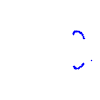
Particle: pion